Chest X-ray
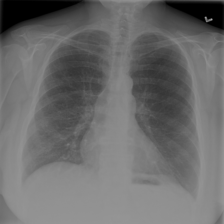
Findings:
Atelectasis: negative
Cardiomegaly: negative
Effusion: negative
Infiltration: negative
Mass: negative
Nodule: negative
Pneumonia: negative
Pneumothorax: negative
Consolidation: negative
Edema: negative
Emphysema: negative
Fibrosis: negative
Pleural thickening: negative
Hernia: negative